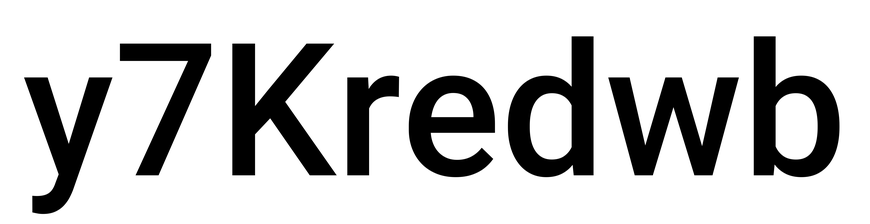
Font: Roboto_Medium